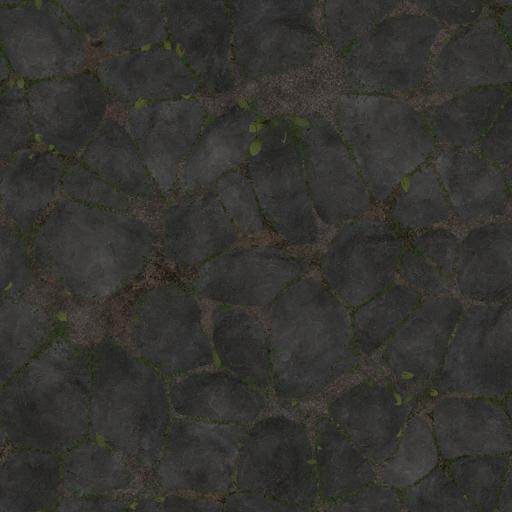
Tags: black dark old random tiled tiles